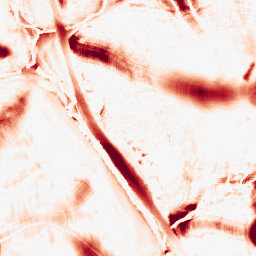
Category: morphological
Decomposition family: morphological_ellipse
Decomposition parameters: operation: opening
width: 50
height: 50
Upsampling method: cubic_catmull_rom
Upsampling parameters: scale: 4
Upsampling scale: 4